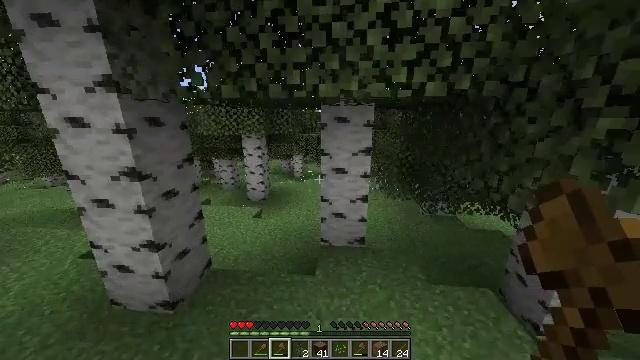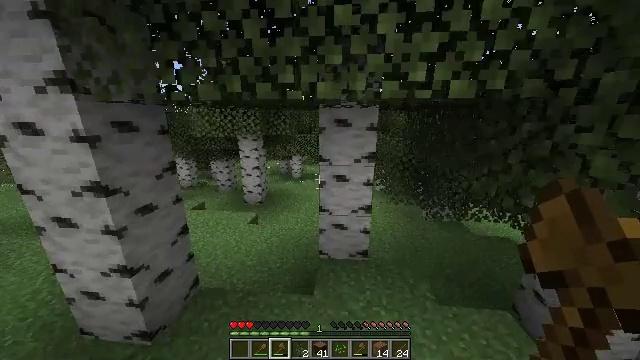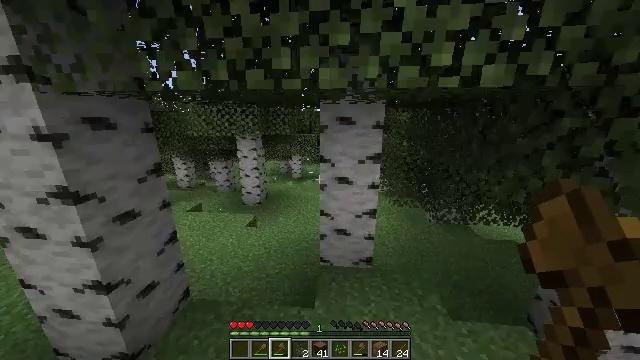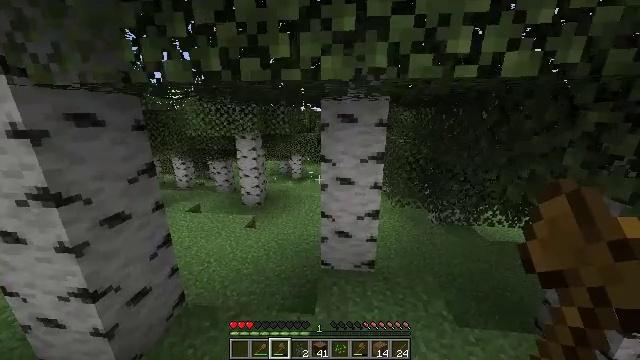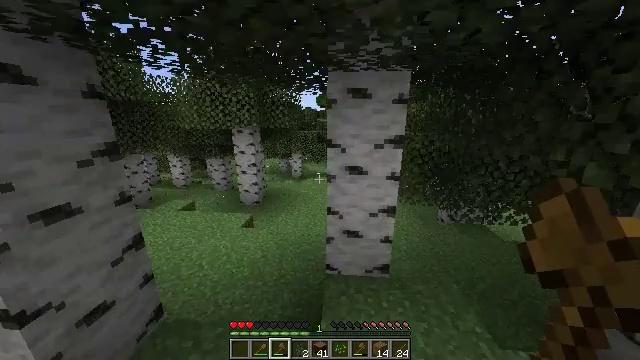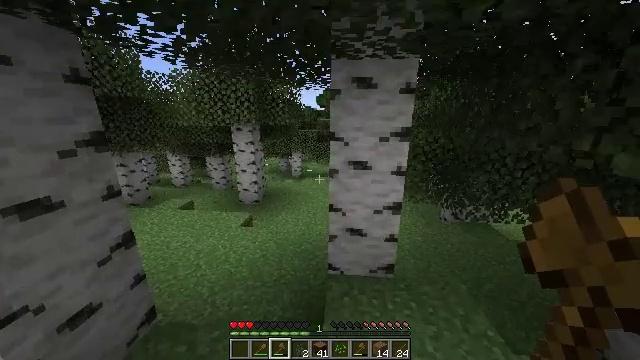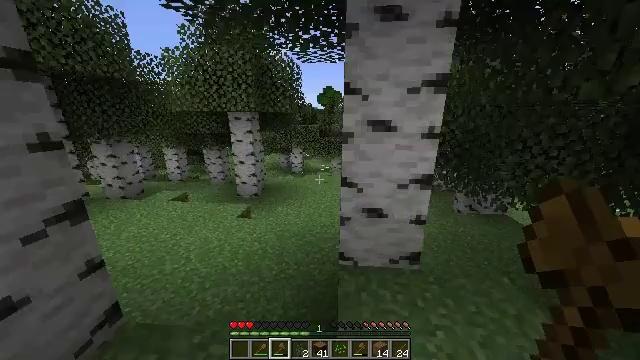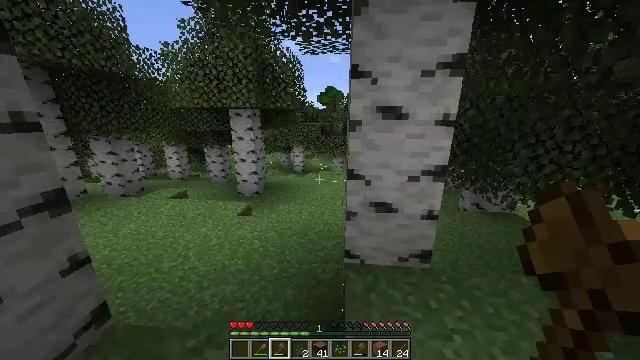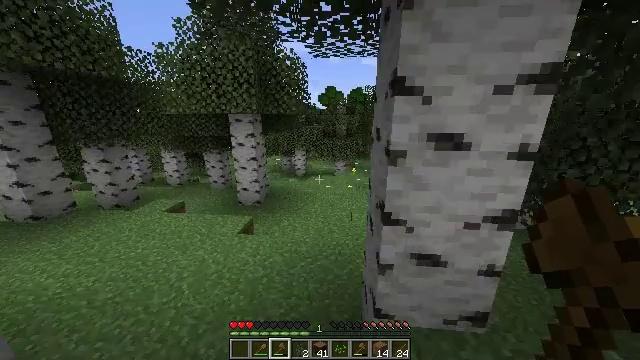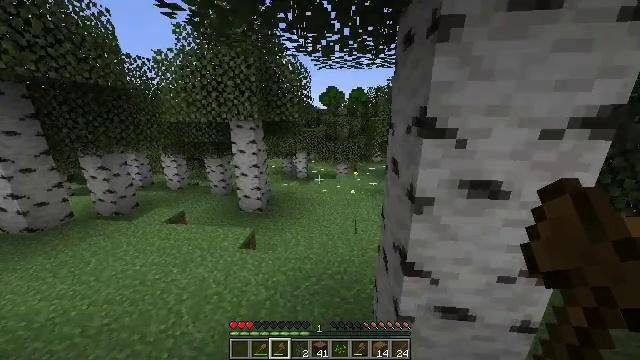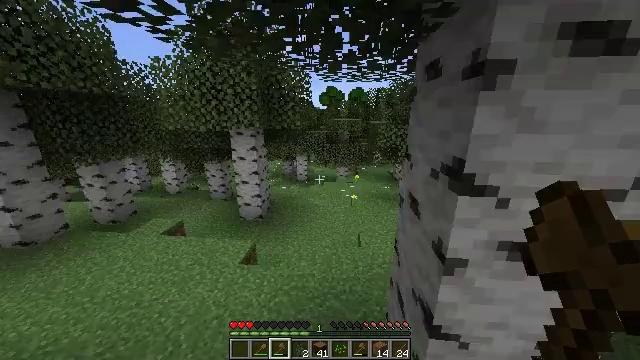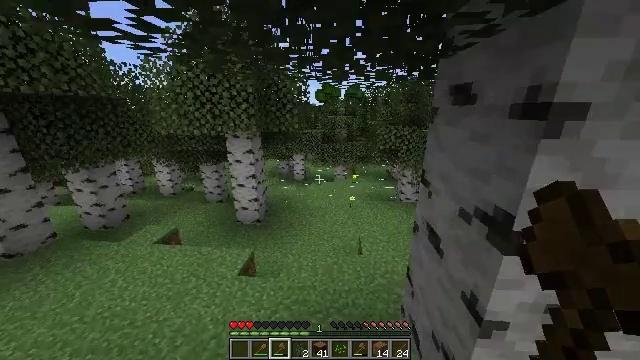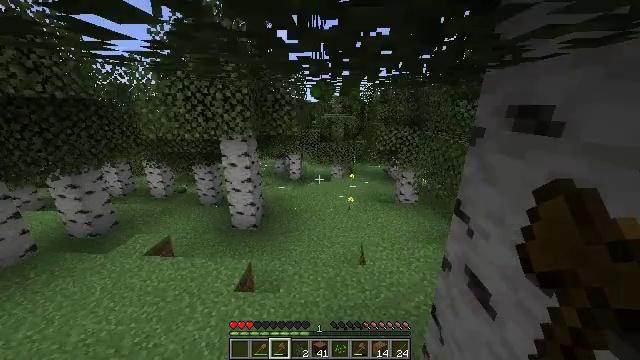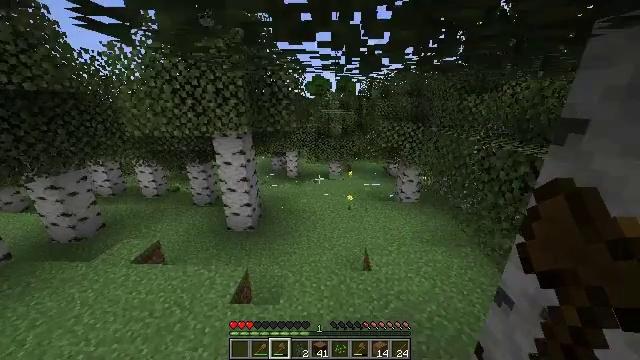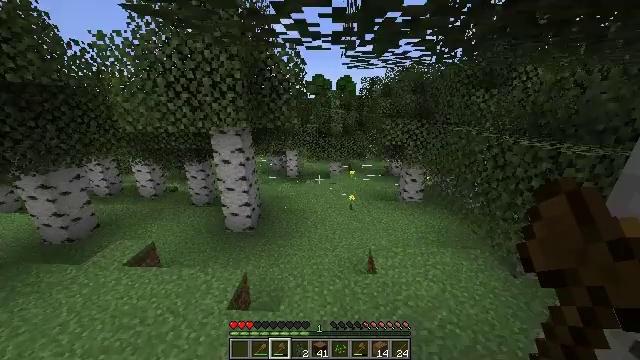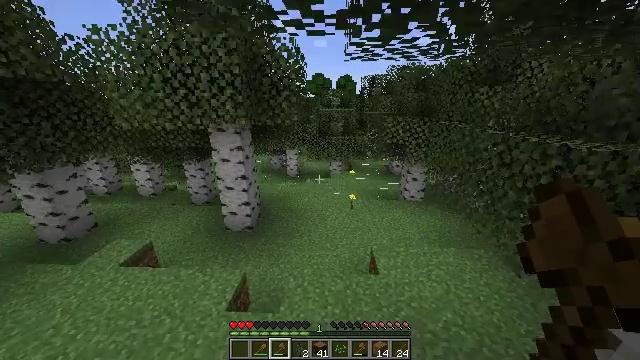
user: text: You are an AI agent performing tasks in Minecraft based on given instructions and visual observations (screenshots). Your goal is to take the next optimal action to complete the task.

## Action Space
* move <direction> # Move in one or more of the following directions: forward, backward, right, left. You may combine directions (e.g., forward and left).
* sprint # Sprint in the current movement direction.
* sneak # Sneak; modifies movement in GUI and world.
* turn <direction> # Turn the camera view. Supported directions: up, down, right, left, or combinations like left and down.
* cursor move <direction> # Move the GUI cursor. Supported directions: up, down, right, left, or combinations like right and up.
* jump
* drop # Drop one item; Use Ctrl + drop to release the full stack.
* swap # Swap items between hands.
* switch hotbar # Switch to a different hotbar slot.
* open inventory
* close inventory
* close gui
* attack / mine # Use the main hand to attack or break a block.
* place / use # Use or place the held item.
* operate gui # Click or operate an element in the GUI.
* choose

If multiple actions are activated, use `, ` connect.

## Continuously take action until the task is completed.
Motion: motion action
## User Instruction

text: Gather dandelions in the field.
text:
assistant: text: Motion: move forward and move left, sprint, jump
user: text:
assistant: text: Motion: move forward and move left, sprint, jump
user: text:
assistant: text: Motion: move forward and move left, sprint, jump
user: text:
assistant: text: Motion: move forward and move left, sprint, jump
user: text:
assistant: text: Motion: move forward and move left, sprint, jump
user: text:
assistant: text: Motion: move forward and move left, sprint, jump
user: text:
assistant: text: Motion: move forward and move left, sprint, jump
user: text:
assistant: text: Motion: move forward and move left, sprint, jump
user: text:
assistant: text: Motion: move forward and move left, sprint, jump
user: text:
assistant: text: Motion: move forward and move left, sprint, jump
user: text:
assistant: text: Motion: move forward, sprint, turn right, jump
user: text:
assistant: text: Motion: move forward, sprint, turn right, jump
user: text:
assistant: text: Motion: move forward and move right, sprint, turn right, jump
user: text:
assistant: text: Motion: move forward and move right, sprint, jump
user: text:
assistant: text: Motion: move forward and move right, sprint, jump
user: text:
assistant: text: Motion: move forward and move right, sprint, turn right, jump
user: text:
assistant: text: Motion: move forward, sprint, turn right, jump
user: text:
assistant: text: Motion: move forward, sprint, turn right, jump
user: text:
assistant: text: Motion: move forward, sprint, turn right, jump
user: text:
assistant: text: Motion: move forward, sprint, turn right, jump
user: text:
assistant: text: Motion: move forward, sprint, turn right, jump
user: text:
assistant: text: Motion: move forward, sprint, jump
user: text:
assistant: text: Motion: move forward, sprint, jump
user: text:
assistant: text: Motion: move forward, sprint, jump
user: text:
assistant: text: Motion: move forward, sprint, jump
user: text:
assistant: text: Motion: move forward, sprint, jump
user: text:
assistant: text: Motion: move forward, sprint, jump
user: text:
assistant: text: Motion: move forward, sprint, jump
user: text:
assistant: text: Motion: move forward, sprint, jump
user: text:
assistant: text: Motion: move forward, sprint, turn left, jump